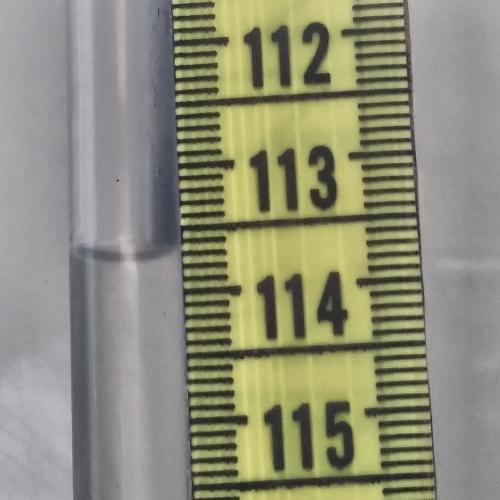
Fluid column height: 113.7 cm